Question: I have a banner that uses an image as the background. The image's size is 670*303. Is there a way to stretch the banner(image) to full width of the screen.
Demo is at <URL>
And also, there is extra color(background-color: #808000)

below the banner, how to remove it?
Thanks.
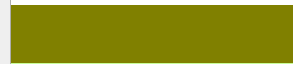
Answer: 'background-size: 100%' should do the trick.
Here, <URL>